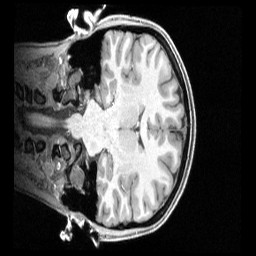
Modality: T1w
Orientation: coronal
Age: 20
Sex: female
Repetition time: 2.4 s
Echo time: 0.00222 s